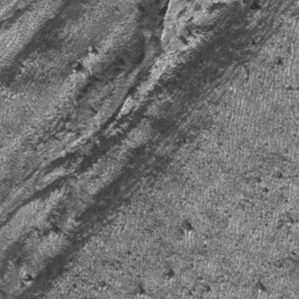
Label: frost